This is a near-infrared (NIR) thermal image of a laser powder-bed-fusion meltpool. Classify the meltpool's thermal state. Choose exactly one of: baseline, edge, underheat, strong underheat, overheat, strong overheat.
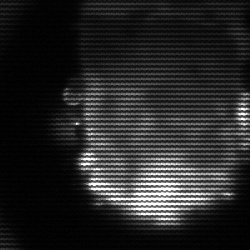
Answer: baseline